Question: not sure why, but my typeahead.js remote autocomplete stopped working. I have not changed any codes regarding typeahead.js, but since it is broken, I must be wrong. Can you please take a look at my <URL>? I would create jsfiddle, but thanks to 'Cross-Origin Request Blocked' I was not able to include my dependences.
:
If I type "JN" or "AAP" this is what I get (suggestions are in plain text):

Also I would like to know why autocomplete starts after third character input, not first (I use 'minLength: 1').
I'll paste most of my code here, since I will probably change my site in future.
:
'''
<link rel="stylesheet" href="//maxcdn.bootstrapcdn.com/bootstrap/3.3.5/css/bootstrap.min.css">
<link rel="stylesheet" href="//maxcdn.bootstrapcdn.com/bootstrap/3.3.5/css/bootstrap-theme.min.css">
<link rel="stylesheet" type="text/css" href="/static/css/typeahead.css">
<script type="text/javascript" src="//cdnjs.cloudflare.com/ajax/libs/jquery/1.11.3/jquery.js"></script>
<script type="text/javascript" src="//maxcdn.bootstrapcdn.com/bootstrap/3.3.5/js/bootstrap.min.js"></script>
<script type="text/javascript" src="//twitter.github.io/typeahead.js/releases/latest/typeahead.bundle.js"></script>
'''
:
'''
<script type="text/javascript">
$(function(){
var stocks = new Bloodhound({
datumTokenizer: function (datum) {
return Bloodhound.tokenizers.whitespace(datum.tokens);
},
queryTokenizer: Bloodhound.tokenizers.whitespace,
limit: 5,
remote: {
url: "/search/autocomplete/",
replace: function(url, query) {
return url + "?q=" + query;
},
filter: function(stocks) {
return $.map(stocks, function(data) {
return {
tokens: data.tokens,
symbol: data.symbol,
name: data.name
}
});
}
}
});
stocks.initialize();
$('.typeahead').typeahead(null, {
name: 'stocks',
displayKey: 'name',
minLength: 1, // send AJAX request only after user type in at least X characters
source: stocks.ttAdapter(),
templates: {
suggestion: function(data){
return '<p>' + data.name + ' (<strong>' + data.symbol + '</strong>)</p>';
}
}
}).on('typeahead:selected', function (obj, stock) {
window.location.href = "/stocks/detail/" + stock.symbol;
});
});
</script>
'''
:
'''
<div class="col-sm-3 col-xs-12 col-lg-3 navbar-right">
<form method="get" action="/search/" role="search">
<div class="input-group input-sm">
<input type="text" class="form-control typeahead"
placeholder="Stock symbol" autocomplete="off" id="id_q" name="q">
<div class="input-group-btn">
<button class="btn btn-info" type="submit"><i class="glyphicon glyphicon-search"></i></button>
</div>
</div>
</form>
</div>
'''
And this is my typeahead.css:
'''
/*
* typehead.js-bootstrap3.less
* @version 0.2.3
* https://github.com/hyspace/typeahead.js-bootstrap3.less
*
* Licensed under the MIT license:
* http://www.opensource.org/licenses/MIT
*/
.has-warning .twitter-typeahead .tt-input,
.has-warning .twitter-typeahead .tt-hint {
border-color: #8a6d3b;
-webkit-box-shadow: inset 0 1px 1px rgba(0, 0, 0, 0.075);
box-shadow: inset 0 1px 1px rgba(0, 0, 0, 0.075);
}
.has-warning .twitter-typeahead .tt-input:focus,
.has-warning .twitter-typeahead .tt-hint:focus {
border-color: #66512c;
-webkit-box-shadow: inset 0 1px 1px rgba(0, 0, 0, 0.075), 0 0 6px #c0a16b;
box-shadow: inset 0 1px 1px rgba(0, 0, 0, 0.075), 0 0 6px #c0a16b;
}
.has-error .twitter-typeahead .tt-input,
.has-error .twitter-typeahead .tt-hint {
border-color: #a94442;
-webkit-box-shadow: inset 0 1px 1px rgba(0, 0, 0, 0.075);
box-shadow: inset 0 1px 1px rgba(0, 0, 0, 0.075);
}
.has-error .twitter-typeahead .tt-input:focus,
.has-error .twitter-typeahead .tt-hint:focus {
border-color: #843534;
-webkit-box-shadow: inset 0 1px 1px rgba(0, 0, 0, 0.075), 0 0 6px #ce8483;
box-shadow: inset 0 1px 1px rgba(0, 0, 0, 0.075), 0 0 6px #ce8483;
}
.has-success .twitter-typeahead .tt-input,
.has-success .twitter-typeahead .tt-hint {
border-color: #3c763d;
-webkit-box-shadow: inset 0 1px 1px rgba(0, 0, 0, 0.075);
box-shadow: inset 0 1px 1px rgba(0, 0, 0, 0.075);
}
.has-success .twitter-typeahead .tt-input:focus,
.has-success .twitter-typeahead .tt-hint:focus {
border-color: #2b542c;
-webkit-box-shadow: inset 0 1px 1px rgba(0, 0, 0, 0.075), 0 0 6px #67b168;
box-shadow: inset 0 1px 1px rgba(0, 0, 0, 0.075), 0 0 6px #67b168;
}
.input-group .twitter-typeahead:first-child .tt-input,
.input-group .twitter-typeahead:first-child .tt-hint {
border-bottom-left-radius: 4px;
border-top-left-radius: 4px;
}
.input-group .twitter-typeahead:last-child .tt-input,
.input-group .twitter-typeahead:last-child .tt-hint {
border-bottom-right-radius: 4px;
border-top-right-radius: 4px;
}
.input-group.input-group-sm .twitter-typeahead .tt-input,
.input-group.input-group-sm .twitter-typeahead .tt-hint {
height: 30px;
padding: 5px 10px;
font-size: 12px;
line-height: 1.5;
border-radius: 3px;
}
select.input-group.input-group-sm .twitter-typeahead .tt-input,
select.input-group.input-group-sm .twitter-typeahead .tt-hint {
height: 30px;
line-height: 30px;
}
textarea.input-group.input-group-sm .twitter-typeahead .tt-input,
textarea.input-group.input-group-sm .twitter-typeahead .tt-hint,
select[multiple].input-group.input-group-sm .twitter-typeahead .tt-input,
select[multiple].input-group.input-group-sm .twitter-typeahead .tt-hint {
height: auto;
}
.input-group.input-group-sm .twitter-typeahead:not(:first-child):not(:last-child) .tt-input,
.input-group.input-group-sm .twitter-typeahead:not(:first-child):not(:last-child) .tt-hint {
border-radius: 0;
}
.input-group.input-group-sm .twitter-typeahead:first-child .tt-input,
.input-group.input-group-sm .twitter-typeahead:first-child .tt-hint {
border-bottom-left-radius: 3px;
border-top-left-radius: 3px;
border-bottom-right-radius: 0;
border-top-right-radius: 0;
}
.input-group.input-group-sm .twitter-typeahead:last-child .tt-input,
.input-group.input-group-sm .twitter-typeahead:last-child .tt-hint {
border-bottom-left-radius: 0;
border-top-left-radius: 0;
border-bottom-right-radius: 3px;
border-top-right-radius: 3px;
}
.input-group.input-group-lg .twitter-typeahead .tt-input,
.input-group.input-group-lg .twitter-typeahead .tt-hint {
height: 46px;
padding: 10px 16px;
font-size: 18px;
line-height: 1.33;
border-radius: 6px;
}
select.input-group.input-group-lg .twitter-typeahead .tt-input,
select.input-group.input-group-lg .twitter-typeahead .tt-hint {
height: 46px;
line-height: 46px;
}
textarea.input-group.input-group-lg .twitter-typeahead .tt-input,
textarea.input-group.input-group-lg .twitter-typeahead .tt-hint,
select[multiple].input-group.input-group-lg .twitter-typeahead .tt-input,
select[multiple].input-group.input-group-lg .twitter-typeahead .tt-hint {
height: auto;
}
.input-group.input-group-lg .twitter-typeahead:not(:first-child):not(:last-child) .tt-input,
.input-group.input-group-lg .twitter-typeahead:not(:first-child):not(:last-child) .tt-hint {
border-radius: 0;
}
.input-group.input-group-lg .twitter-typeahead:first-child .tt-input,
.input-group.input-group-lg .twitter-typeahead:first-child .tt-hint {
border-bottom-left-radius: 6px;
border-top-left-radius: 6px;
border-bottom-right-radius: 0;
border-top-right-radius: 0;
}
.input-group.input-group-lg .twitter-typeahead:last-child .tt-input,
.input-group.input-group-lg .twitter-typeahead:last-child .tt-hint {
border-bottom-left-radius: 0;
border-top-left-radius: 0;
border-bottom-right-radius: 6px;
border-top-right-radius: 6px;
}
.twitter-typeahead {
width: 100%;
}
.input-group .twitter-typeahead {
display: table-cell !important;
float: left;
}
.twitter-typeahead .tt-hint {
color: #999999;
}
.twitter-typeahead .tt-input {
z-index: 2;
}
.twitter-typeahead .tt-input[disabled],
.twitter-typeahead .tt-input[readonly],
fieldset[disabled] .twitter-typeahead .tt-input {
cursor: not-allowed;
background-color: #eeeeee !important;
}
.tt-dropdown-menu {
position: absolute;
top: 100%;
left: 0;
z-index: 1000;
min-width: 160px;
width: 100%;
padding: 5px 0;
margin: 2px 0 0;
list-style: none;
font-size: 14px;
background-color: #ffffff;
border: 1px solid #cccccc;
border: 1px solid rgba(0, 0, 0, 0.15);
border-radius: 4px;
-webkit-box-shadow: 0 6px 12px rgba(0, 0, 0, 0.175);
box-shadow: 0 6px 12px rgba(0, 0, 0, 0.175);
background-clip: padding-box;
*border-right-width: 2px;
*border-bottom-width: 2px;
}
.tt-dropdown-menu .tt-suggestion {
display: block;
padding: 3px 20px;
clear: both;
font-weight: normal;
line-height: 1.42857143;
color: #333333;
white-space: nowrap;
}
.tt-dropdown-menu .tt-suggestion.tt-cursor {
text-decoration: none;
outline: 0;
background-color: #f5f5f5;
color: #262626;
}
.tt-dropdown-menu .tt-suggestion.tt-cursor a {
color: #262626;
}
.tt-dropdown-menu .tt-suggestion p {
margin: 0;
}
'''
How can I fix this?
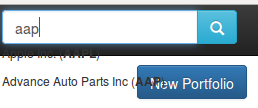
Answer: I used newer version of bootstrap.min.js or typeahead.js and my typeahead.css stopped working. Using <URL> fixed my problem.
Hm, its weird it says it it same version, but there are 4 removals and 18 additions.